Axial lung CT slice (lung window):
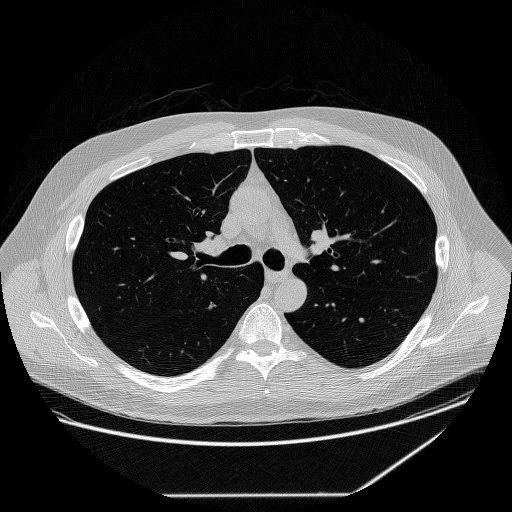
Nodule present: no